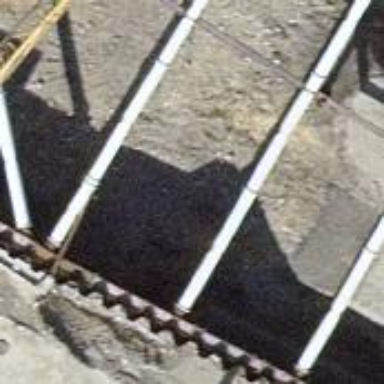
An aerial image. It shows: Tunnel footway.